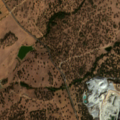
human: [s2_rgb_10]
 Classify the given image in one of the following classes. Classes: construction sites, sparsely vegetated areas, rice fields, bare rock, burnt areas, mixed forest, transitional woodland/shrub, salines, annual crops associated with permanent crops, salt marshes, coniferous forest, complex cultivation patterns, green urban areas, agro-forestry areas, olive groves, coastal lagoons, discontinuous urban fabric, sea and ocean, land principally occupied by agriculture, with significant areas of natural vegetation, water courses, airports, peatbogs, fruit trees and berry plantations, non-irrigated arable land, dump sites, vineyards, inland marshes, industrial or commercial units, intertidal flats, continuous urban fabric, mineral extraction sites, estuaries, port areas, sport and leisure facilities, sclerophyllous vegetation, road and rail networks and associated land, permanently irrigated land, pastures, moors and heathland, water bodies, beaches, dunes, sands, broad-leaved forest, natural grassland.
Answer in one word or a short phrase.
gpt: mineral extraction sites, non-irrigated arable land, agro-forestry areas